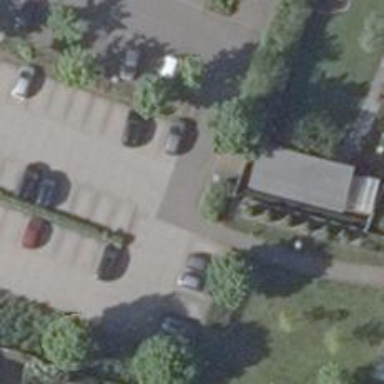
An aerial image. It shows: Parking aisle designated as service road.